Question: I have an 'NSMutableArray'. If I select 1st index of 'didSelectRowAtIndexPath', I should be able to fetch value at 1st index from NSMutableArray and so on. anotherTempArray is 'NSMutableArray'. Will be thankful for suggested logic. Here's what I am trying.

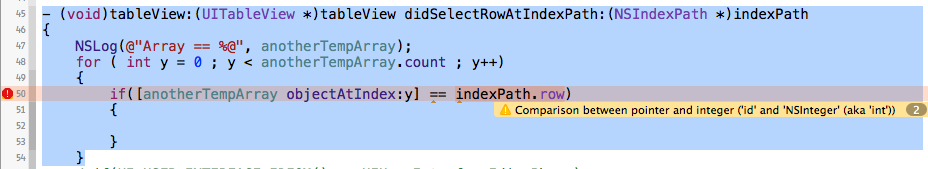
Answer: '[anotherTempArray objectAtIndex:y]' would return some object stored in the object.
While you are comparing it with and integer i.e. 'indexPath.row'
If you want to access the value from the array based on your selcected row, do as:
'''
NSLog(@"%@",anotherTempArray[indexPath.row]);
'''